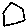
Label: hexagon